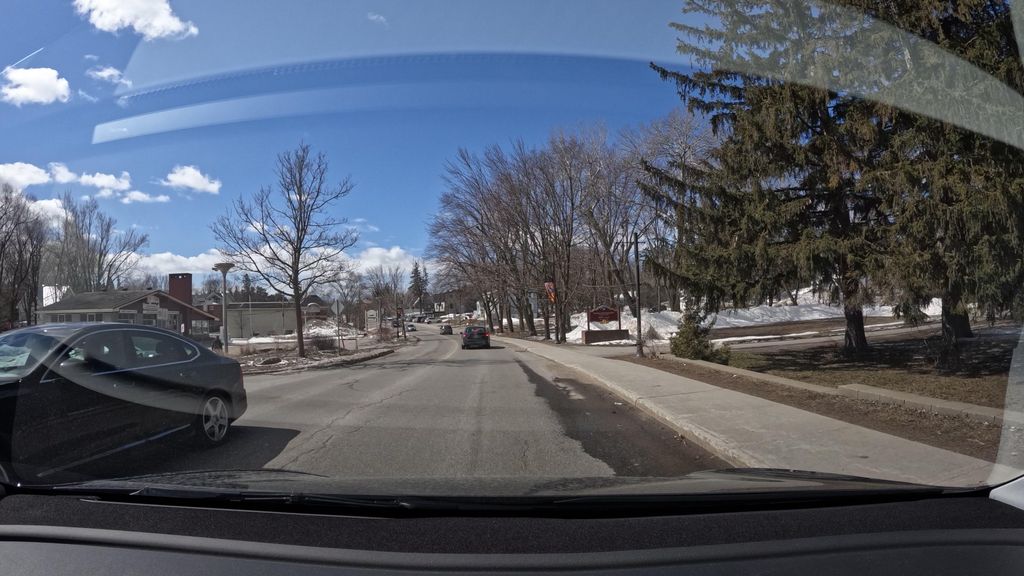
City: montreal